Aerial crown-view tile of a tropical tree (Barro Colorado Island, Panama), acquired 20250715:
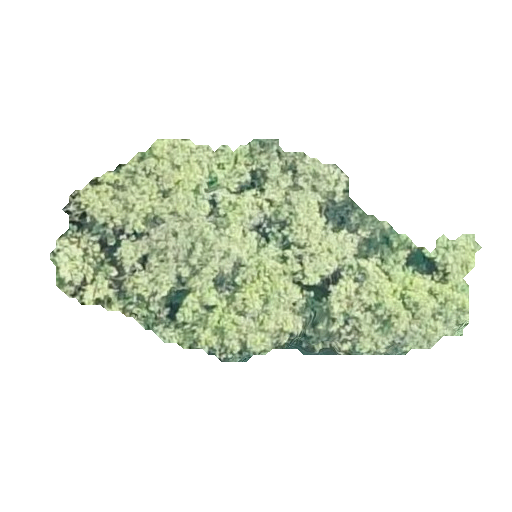
Species: Luehea seemannii
GBIF accepted scientific name: Luehea seemannii
Crown area: 97.892 m²